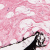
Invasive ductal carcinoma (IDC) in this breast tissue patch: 0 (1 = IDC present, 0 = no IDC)